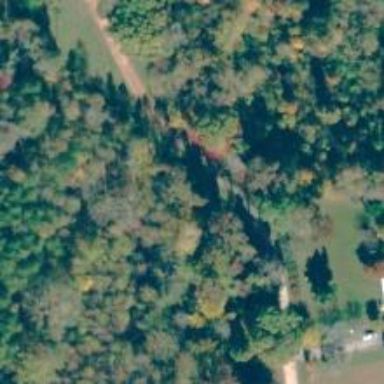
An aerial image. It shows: Culvert tunnel.